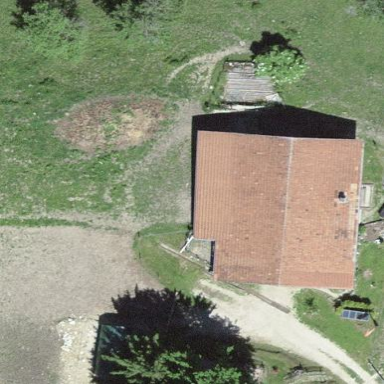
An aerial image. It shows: Farm building.